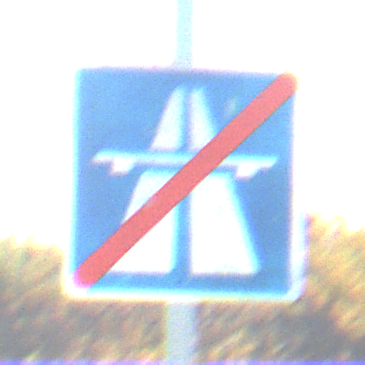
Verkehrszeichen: EndeAutbahn
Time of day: MorningAfternoon
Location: Outdoor (Nature)
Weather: Clear
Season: Autumn
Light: Natural